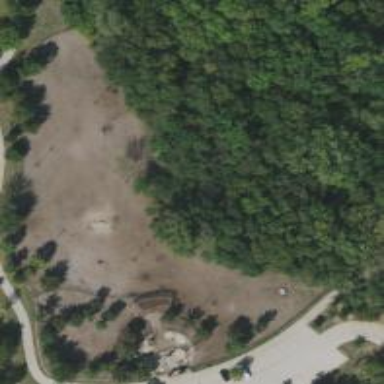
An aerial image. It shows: Fenced dog park for leisure activities on land.